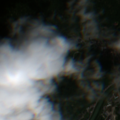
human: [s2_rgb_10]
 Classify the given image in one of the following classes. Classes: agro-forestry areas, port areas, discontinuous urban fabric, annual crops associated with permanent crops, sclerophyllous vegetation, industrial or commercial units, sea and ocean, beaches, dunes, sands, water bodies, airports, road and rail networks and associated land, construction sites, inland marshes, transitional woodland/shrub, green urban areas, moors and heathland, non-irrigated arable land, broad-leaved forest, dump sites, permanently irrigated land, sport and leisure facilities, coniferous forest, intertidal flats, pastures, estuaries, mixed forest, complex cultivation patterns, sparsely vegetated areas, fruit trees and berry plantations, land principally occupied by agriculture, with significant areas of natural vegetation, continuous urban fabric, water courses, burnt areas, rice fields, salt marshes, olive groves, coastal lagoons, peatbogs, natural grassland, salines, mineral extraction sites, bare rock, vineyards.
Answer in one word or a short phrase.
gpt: discontinuous urban fabric, industrial or commercial units, broad-leaved forest